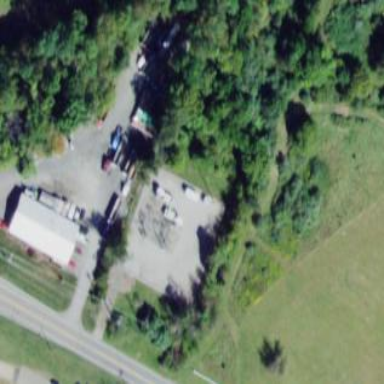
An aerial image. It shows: Power substation.